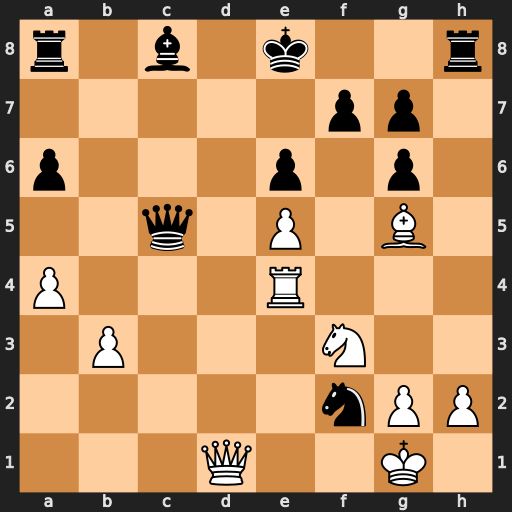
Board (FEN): r1b1k2r/5pp1/p3p1p1/2q1P1B1/P3R3/1P3N2/5nPP/3Q2K1
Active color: w
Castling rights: kq
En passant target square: -
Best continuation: Qd8#